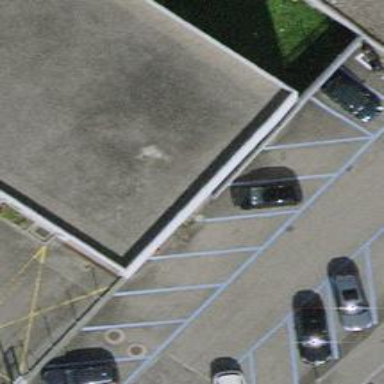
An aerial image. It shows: Parking area with asphalt surface. It is street-side parking with diagonal orientation.